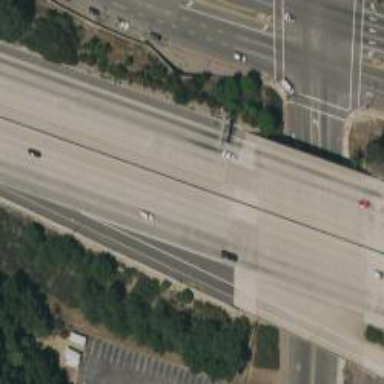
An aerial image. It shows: Motorway.